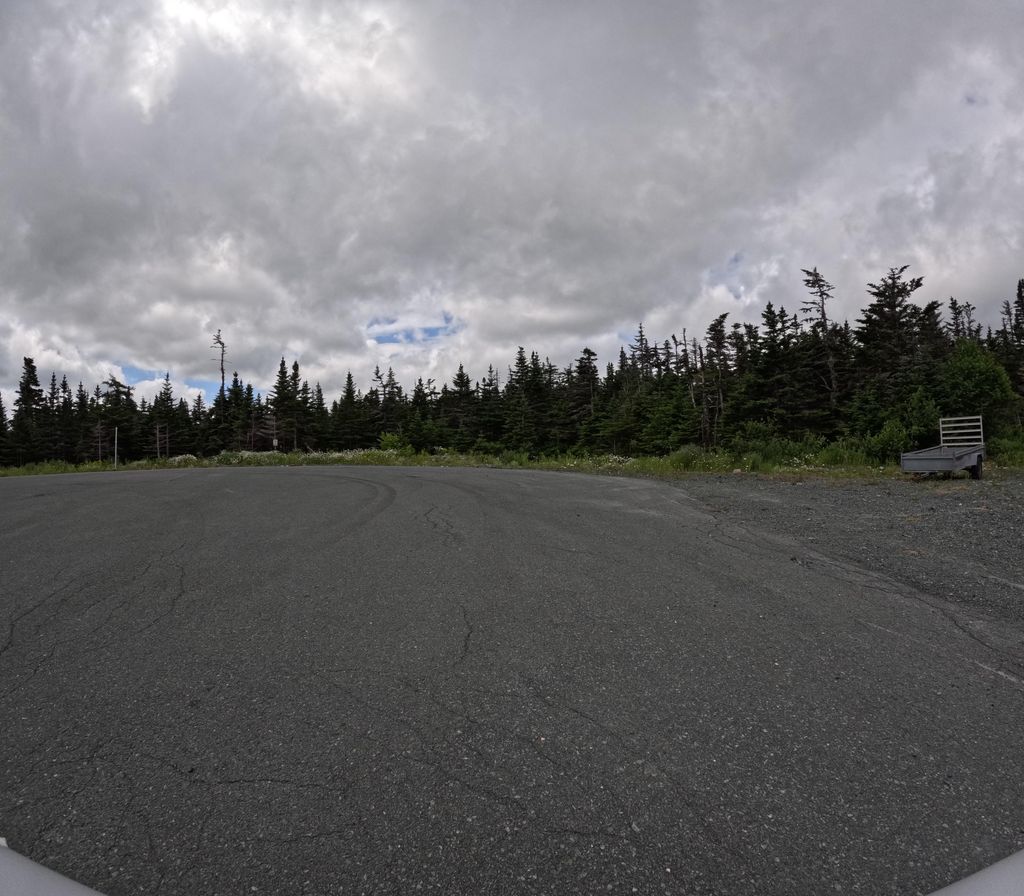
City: st_johns